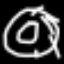
Label: donut